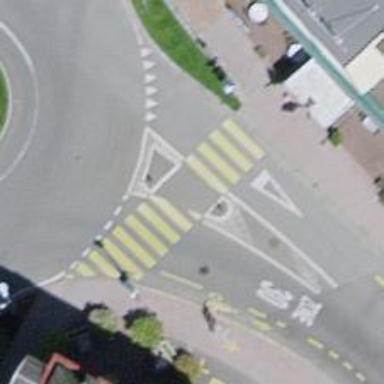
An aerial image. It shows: Uncontrolled zebra crossing with pedestrian island.